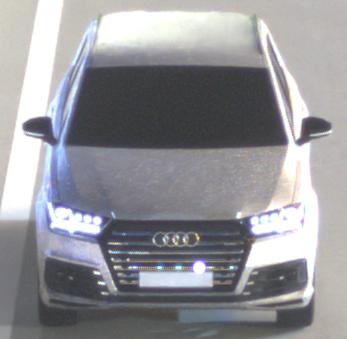
Make: Audi
Model: SQ7
Detailed model: -
Model produced from: 2016
Model produced until: 2018
Doors: 5
Color: white
Road condition: dry road
Daytime: night
Contrast: high contrast